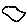
Label: hexagon